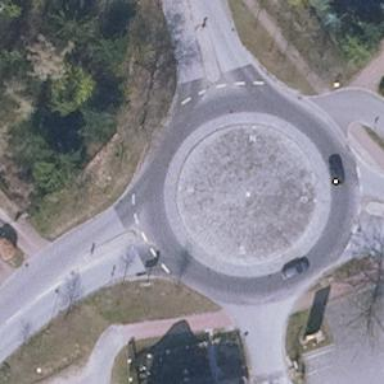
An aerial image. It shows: Secondary road with asphalt surface leading to roundabout.